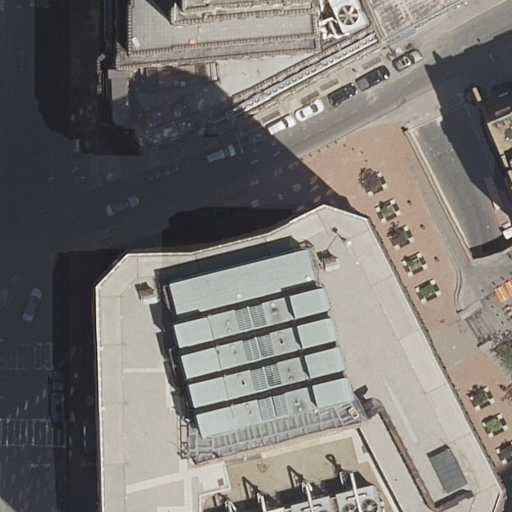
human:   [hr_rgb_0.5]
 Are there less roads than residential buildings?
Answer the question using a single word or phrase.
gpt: no

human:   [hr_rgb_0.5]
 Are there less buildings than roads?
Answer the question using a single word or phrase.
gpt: yes

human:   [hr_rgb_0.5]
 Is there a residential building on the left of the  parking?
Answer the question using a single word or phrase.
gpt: yes

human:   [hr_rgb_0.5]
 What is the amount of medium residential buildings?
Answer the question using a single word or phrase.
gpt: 0

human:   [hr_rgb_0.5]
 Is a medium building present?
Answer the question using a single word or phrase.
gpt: no

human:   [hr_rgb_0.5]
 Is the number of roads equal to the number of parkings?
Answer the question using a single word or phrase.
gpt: no

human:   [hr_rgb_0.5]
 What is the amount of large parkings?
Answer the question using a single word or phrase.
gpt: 0

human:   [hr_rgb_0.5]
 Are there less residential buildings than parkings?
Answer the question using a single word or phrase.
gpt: no

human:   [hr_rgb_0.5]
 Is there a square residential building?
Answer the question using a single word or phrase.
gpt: no

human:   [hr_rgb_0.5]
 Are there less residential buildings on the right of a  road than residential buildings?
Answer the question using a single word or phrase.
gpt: no

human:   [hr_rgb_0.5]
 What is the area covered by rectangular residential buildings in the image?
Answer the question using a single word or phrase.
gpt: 1243m2

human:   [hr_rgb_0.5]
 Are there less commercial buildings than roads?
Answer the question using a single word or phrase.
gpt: yes

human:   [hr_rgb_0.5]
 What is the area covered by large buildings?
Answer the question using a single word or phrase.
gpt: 2977m2

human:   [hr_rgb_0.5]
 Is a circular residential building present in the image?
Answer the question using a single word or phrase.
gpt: no

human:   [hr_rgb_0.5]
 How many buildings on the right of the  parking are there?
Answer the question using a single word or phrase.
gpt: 1

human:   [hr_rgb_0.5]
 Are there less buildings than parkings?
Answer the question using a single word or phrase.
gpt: no

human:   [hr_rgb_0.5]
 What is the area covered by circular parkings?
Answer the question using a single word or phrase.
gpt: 0m2

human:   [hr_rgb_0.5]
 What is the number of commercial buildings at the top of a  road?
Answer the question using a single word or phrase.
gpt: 0

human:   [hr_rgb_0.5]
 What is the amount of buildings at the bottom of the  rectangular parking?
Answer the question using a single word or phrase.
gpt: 2

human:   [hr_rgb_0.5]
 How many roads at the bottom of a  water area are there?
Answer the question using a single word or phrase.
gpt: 0

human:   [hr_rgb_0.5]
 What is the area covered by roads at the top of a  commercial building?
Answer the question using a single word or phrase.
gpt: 0m2

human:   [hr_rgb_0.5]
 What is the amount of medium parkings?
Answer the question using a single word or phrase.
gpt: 0

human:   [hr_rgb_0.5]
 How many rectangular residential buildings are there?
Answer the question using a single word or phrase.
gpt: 2

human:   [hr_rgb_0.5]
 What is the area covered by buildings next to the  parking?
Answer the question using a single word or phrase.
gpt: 3068m2

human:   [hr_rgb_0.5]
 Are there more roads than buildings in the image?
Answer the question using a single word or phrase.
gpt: yes

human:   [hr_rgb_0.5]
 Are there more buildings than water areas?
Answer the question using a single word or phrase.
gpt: yes

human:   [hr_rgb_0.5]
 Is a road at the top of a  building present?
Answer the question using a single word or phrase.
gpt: yes

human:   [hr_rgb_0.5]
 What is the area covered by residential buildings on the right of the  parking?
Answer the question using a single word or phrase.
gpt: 577m2

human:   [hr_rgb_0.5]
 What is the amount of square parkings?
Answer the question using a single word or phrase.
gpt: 0

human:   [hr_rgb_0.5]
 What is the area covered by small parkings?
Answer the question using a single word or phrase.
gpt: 90m2

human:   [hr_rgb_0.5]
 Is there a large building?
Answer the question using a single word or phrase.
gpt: yes

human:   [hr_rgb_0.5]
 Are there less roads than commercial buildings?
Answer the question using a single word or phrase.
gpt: no

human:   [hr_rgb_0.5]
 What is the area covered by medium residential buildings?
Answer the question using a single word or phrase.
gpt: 0m2

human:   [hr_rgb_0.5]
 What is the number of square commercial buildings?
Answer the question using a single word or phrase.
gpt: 0

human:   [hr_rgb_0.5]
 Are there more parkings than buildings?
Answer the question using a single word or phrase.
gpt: no

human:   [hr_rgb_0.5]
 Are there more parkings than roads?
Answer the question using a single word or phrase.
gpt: no